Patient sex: M
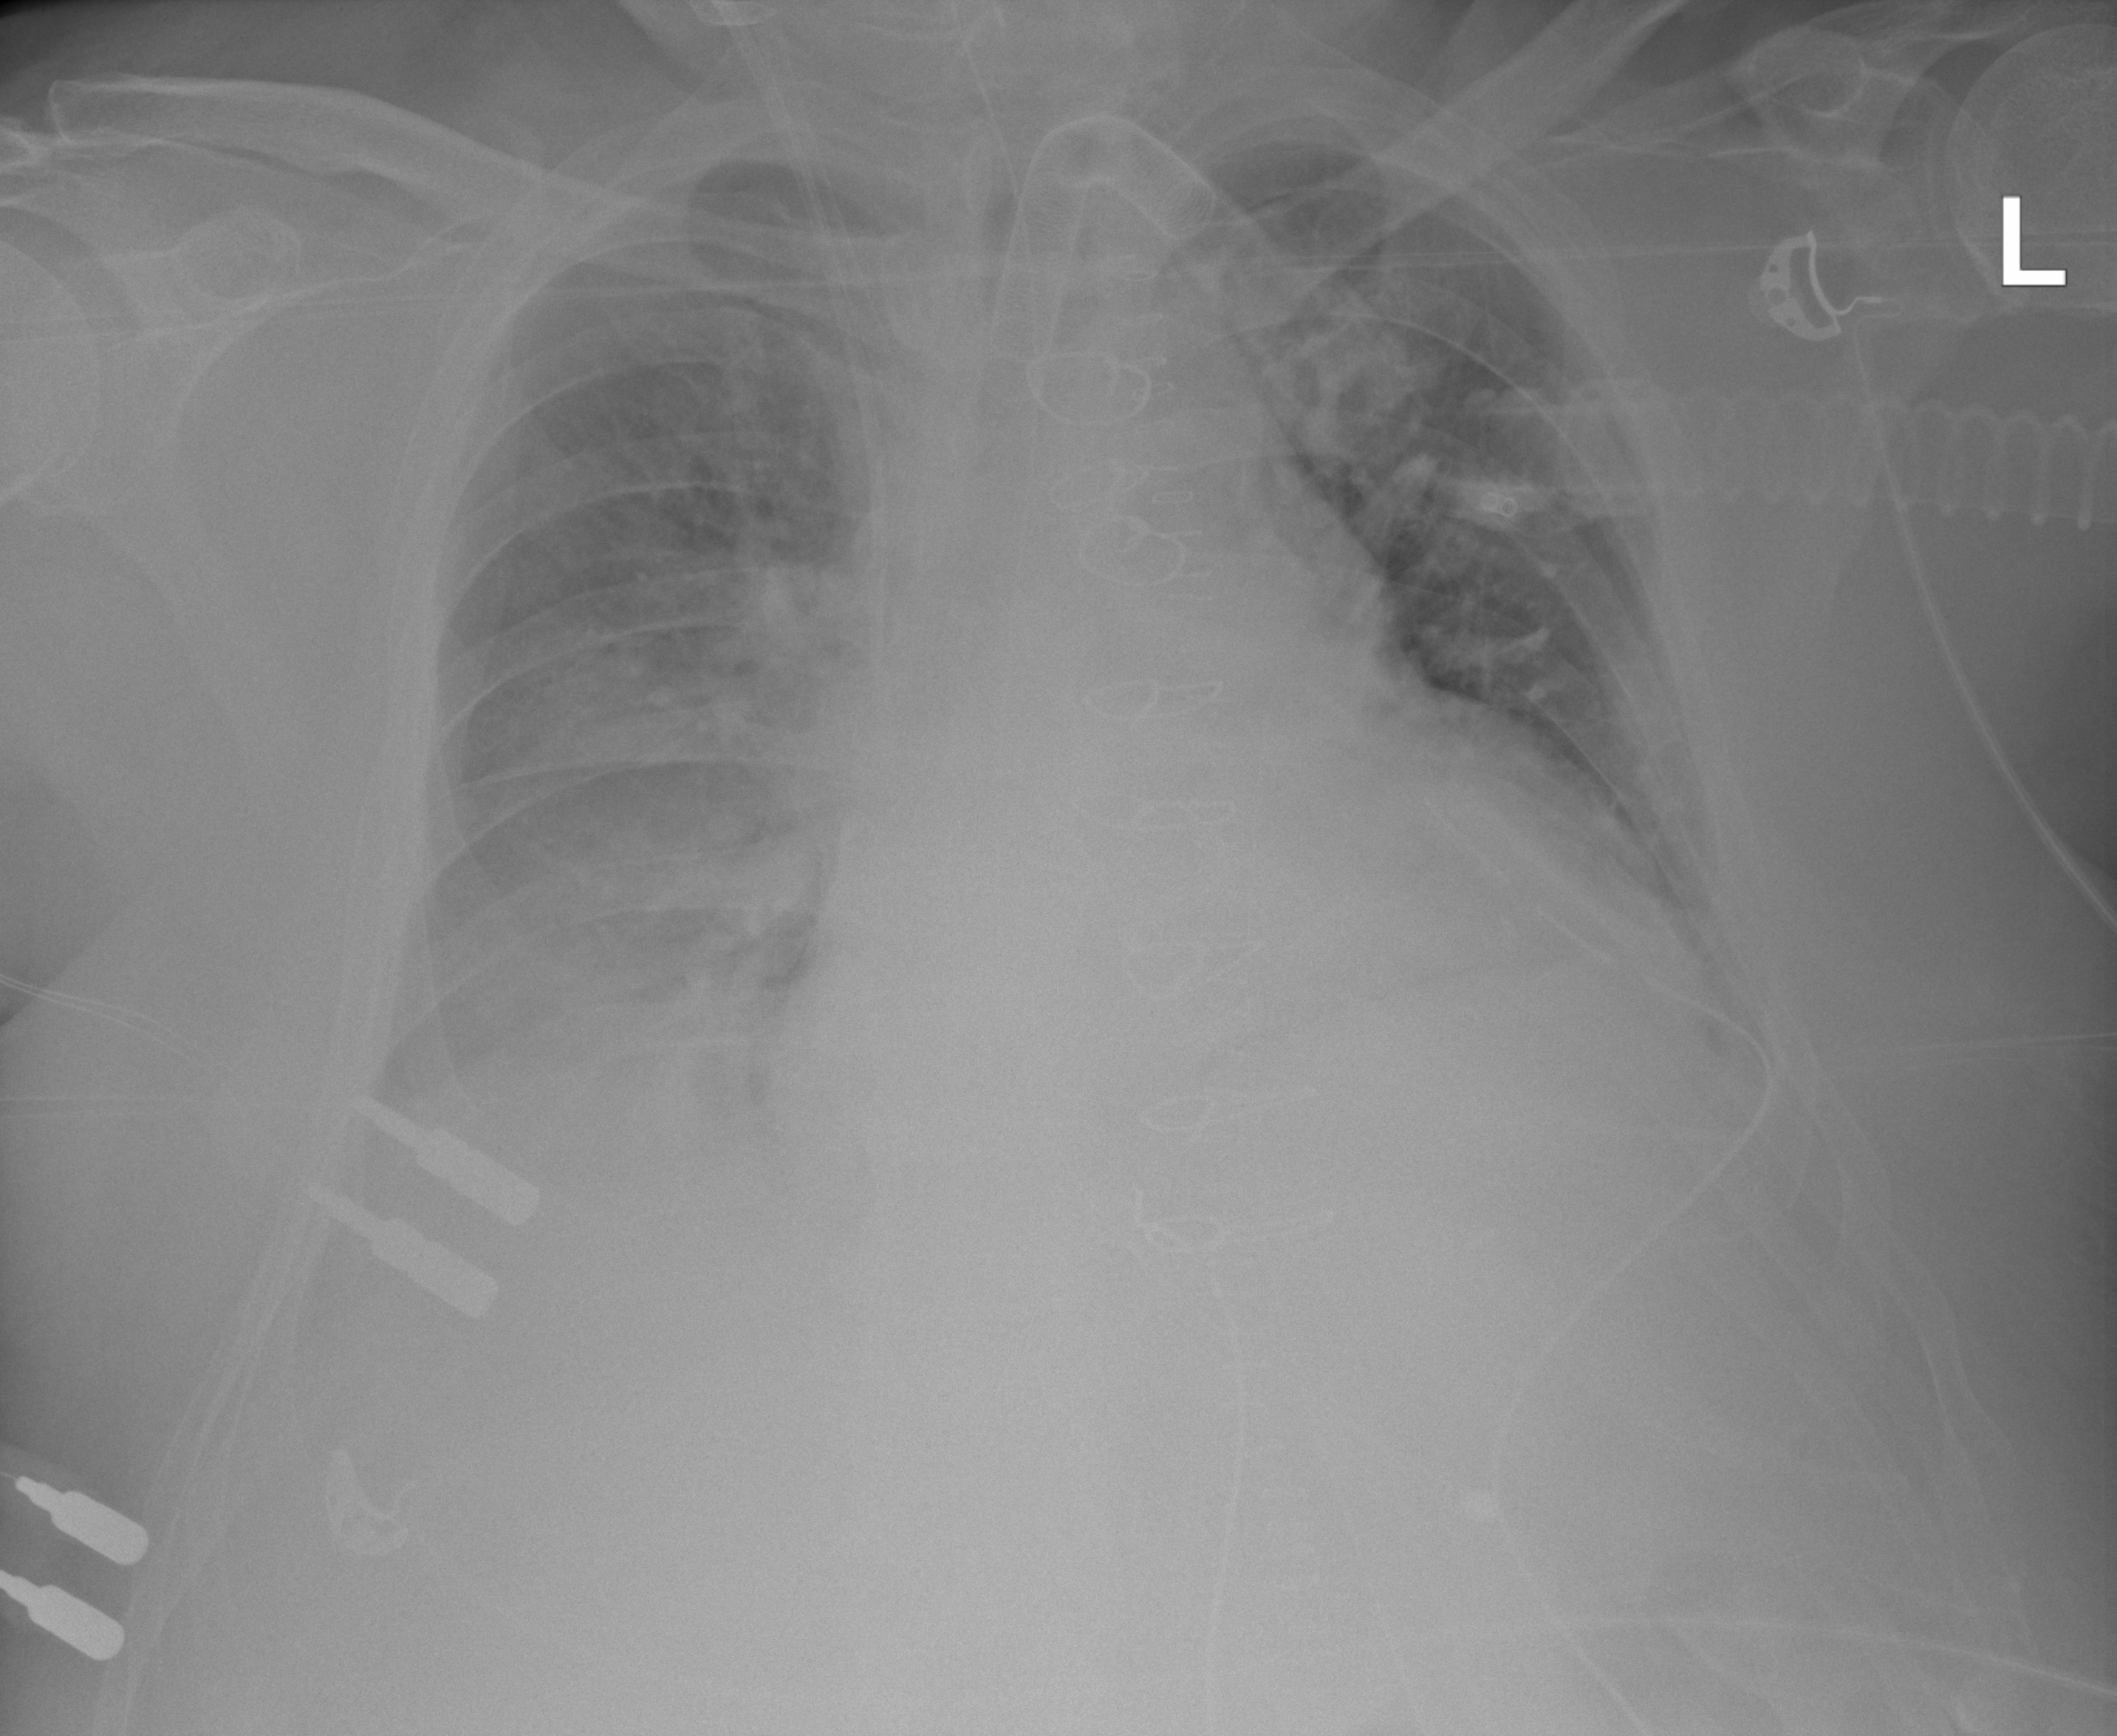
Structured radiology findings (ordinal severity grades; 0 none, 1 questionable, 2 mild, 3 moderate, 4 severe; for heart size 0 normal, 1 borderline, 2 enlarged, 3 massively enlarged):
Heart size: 2
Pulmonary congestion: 2
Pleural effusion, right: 2
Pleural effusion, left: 2
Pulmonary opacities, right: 0
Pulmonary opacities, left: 0
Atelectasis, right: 2
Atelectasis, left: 2